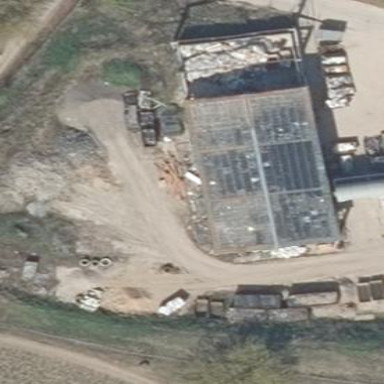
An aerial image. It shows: Warehouse.